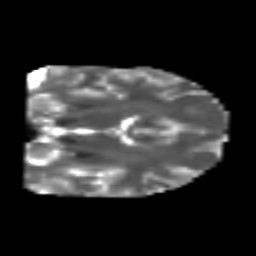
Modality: T2w
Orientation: coronal
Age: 25
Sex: male
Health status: healthy